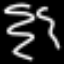
Label: squiggle